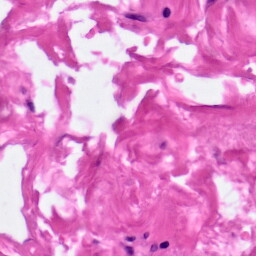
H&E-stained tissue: Pancreatic